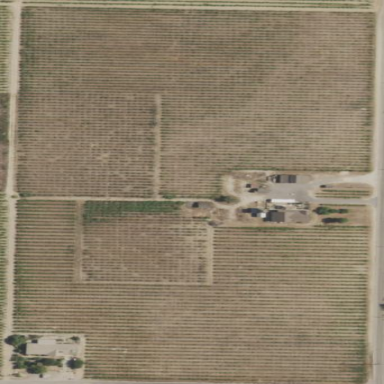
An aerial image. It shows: Vineyard with grape crops.